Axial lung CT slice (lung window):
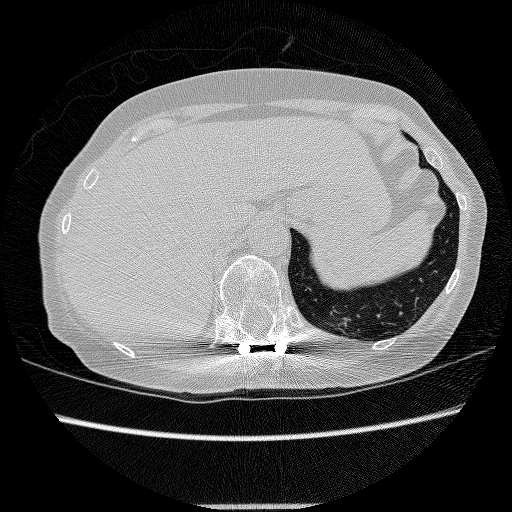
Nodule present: no